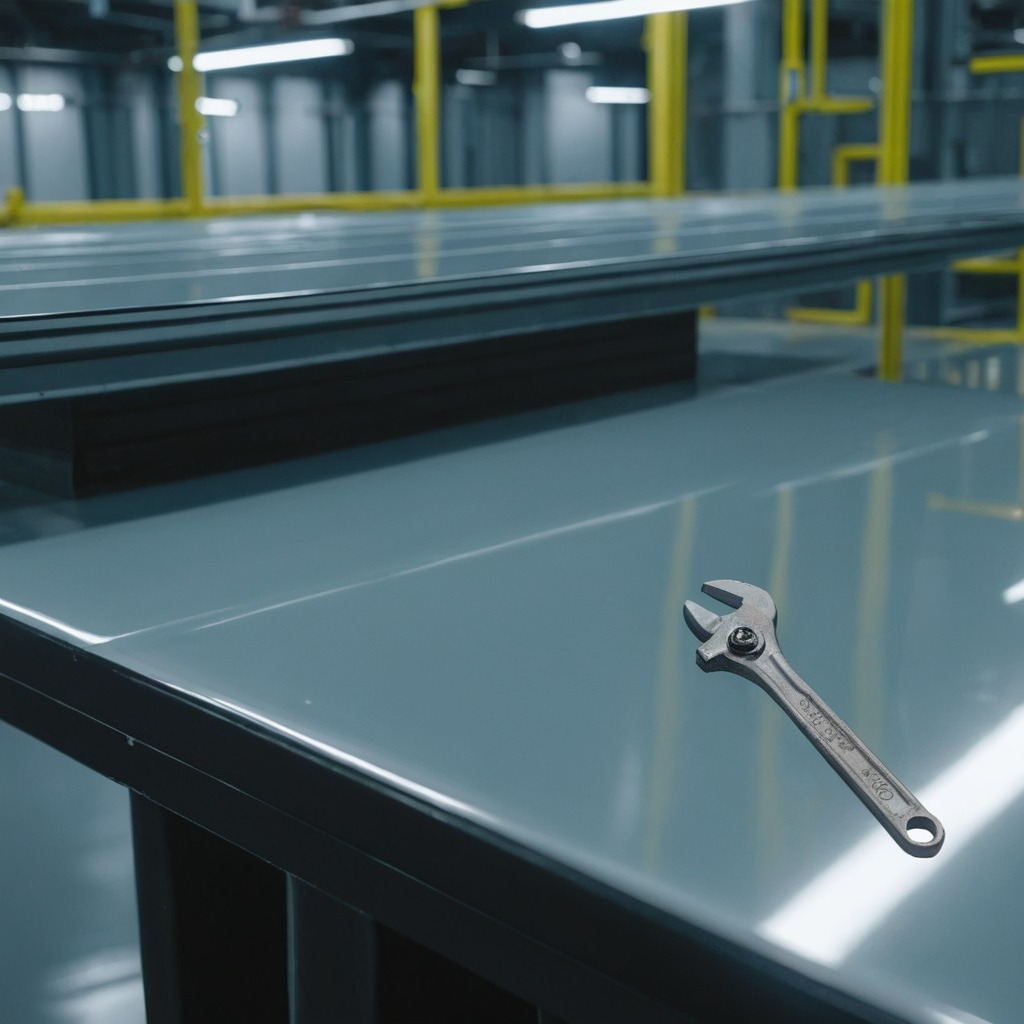
An wrench is lying on a high-gloss table in a ship maintenance bay industrial lighting.